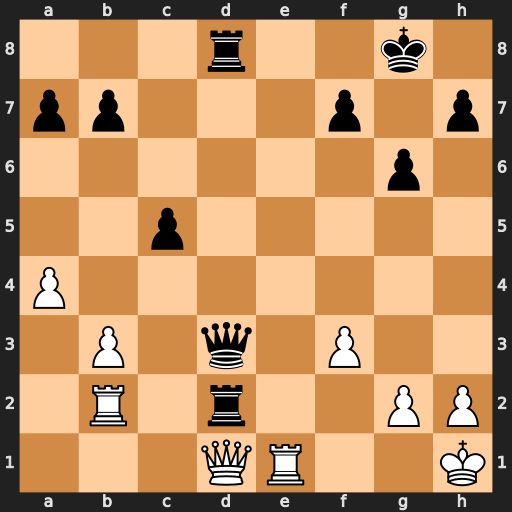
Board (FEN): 3r2k1/pp3p1p/6p1/2p5/P7/1P1q1P2/1R1r2PP/3QR2K
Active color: w
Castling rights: -
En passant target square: -
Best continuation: Rxd2 Qxd2 Re8+ Rxe8 Qxd2